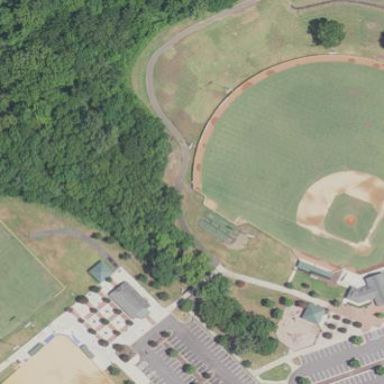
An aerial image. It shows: Baseball pitch for leisure land.